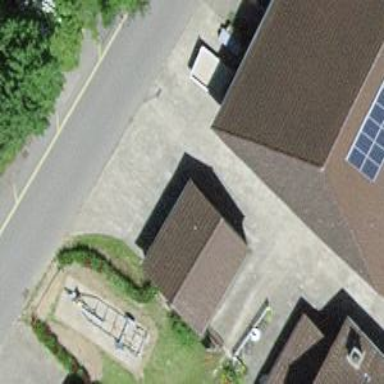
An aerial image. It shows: Garage.